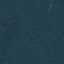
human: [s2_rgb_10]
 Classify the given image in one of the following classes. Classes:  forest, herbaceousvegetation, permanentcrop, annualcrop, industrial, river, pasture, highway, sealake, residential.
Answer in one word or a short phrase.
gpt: Forest